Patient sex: F
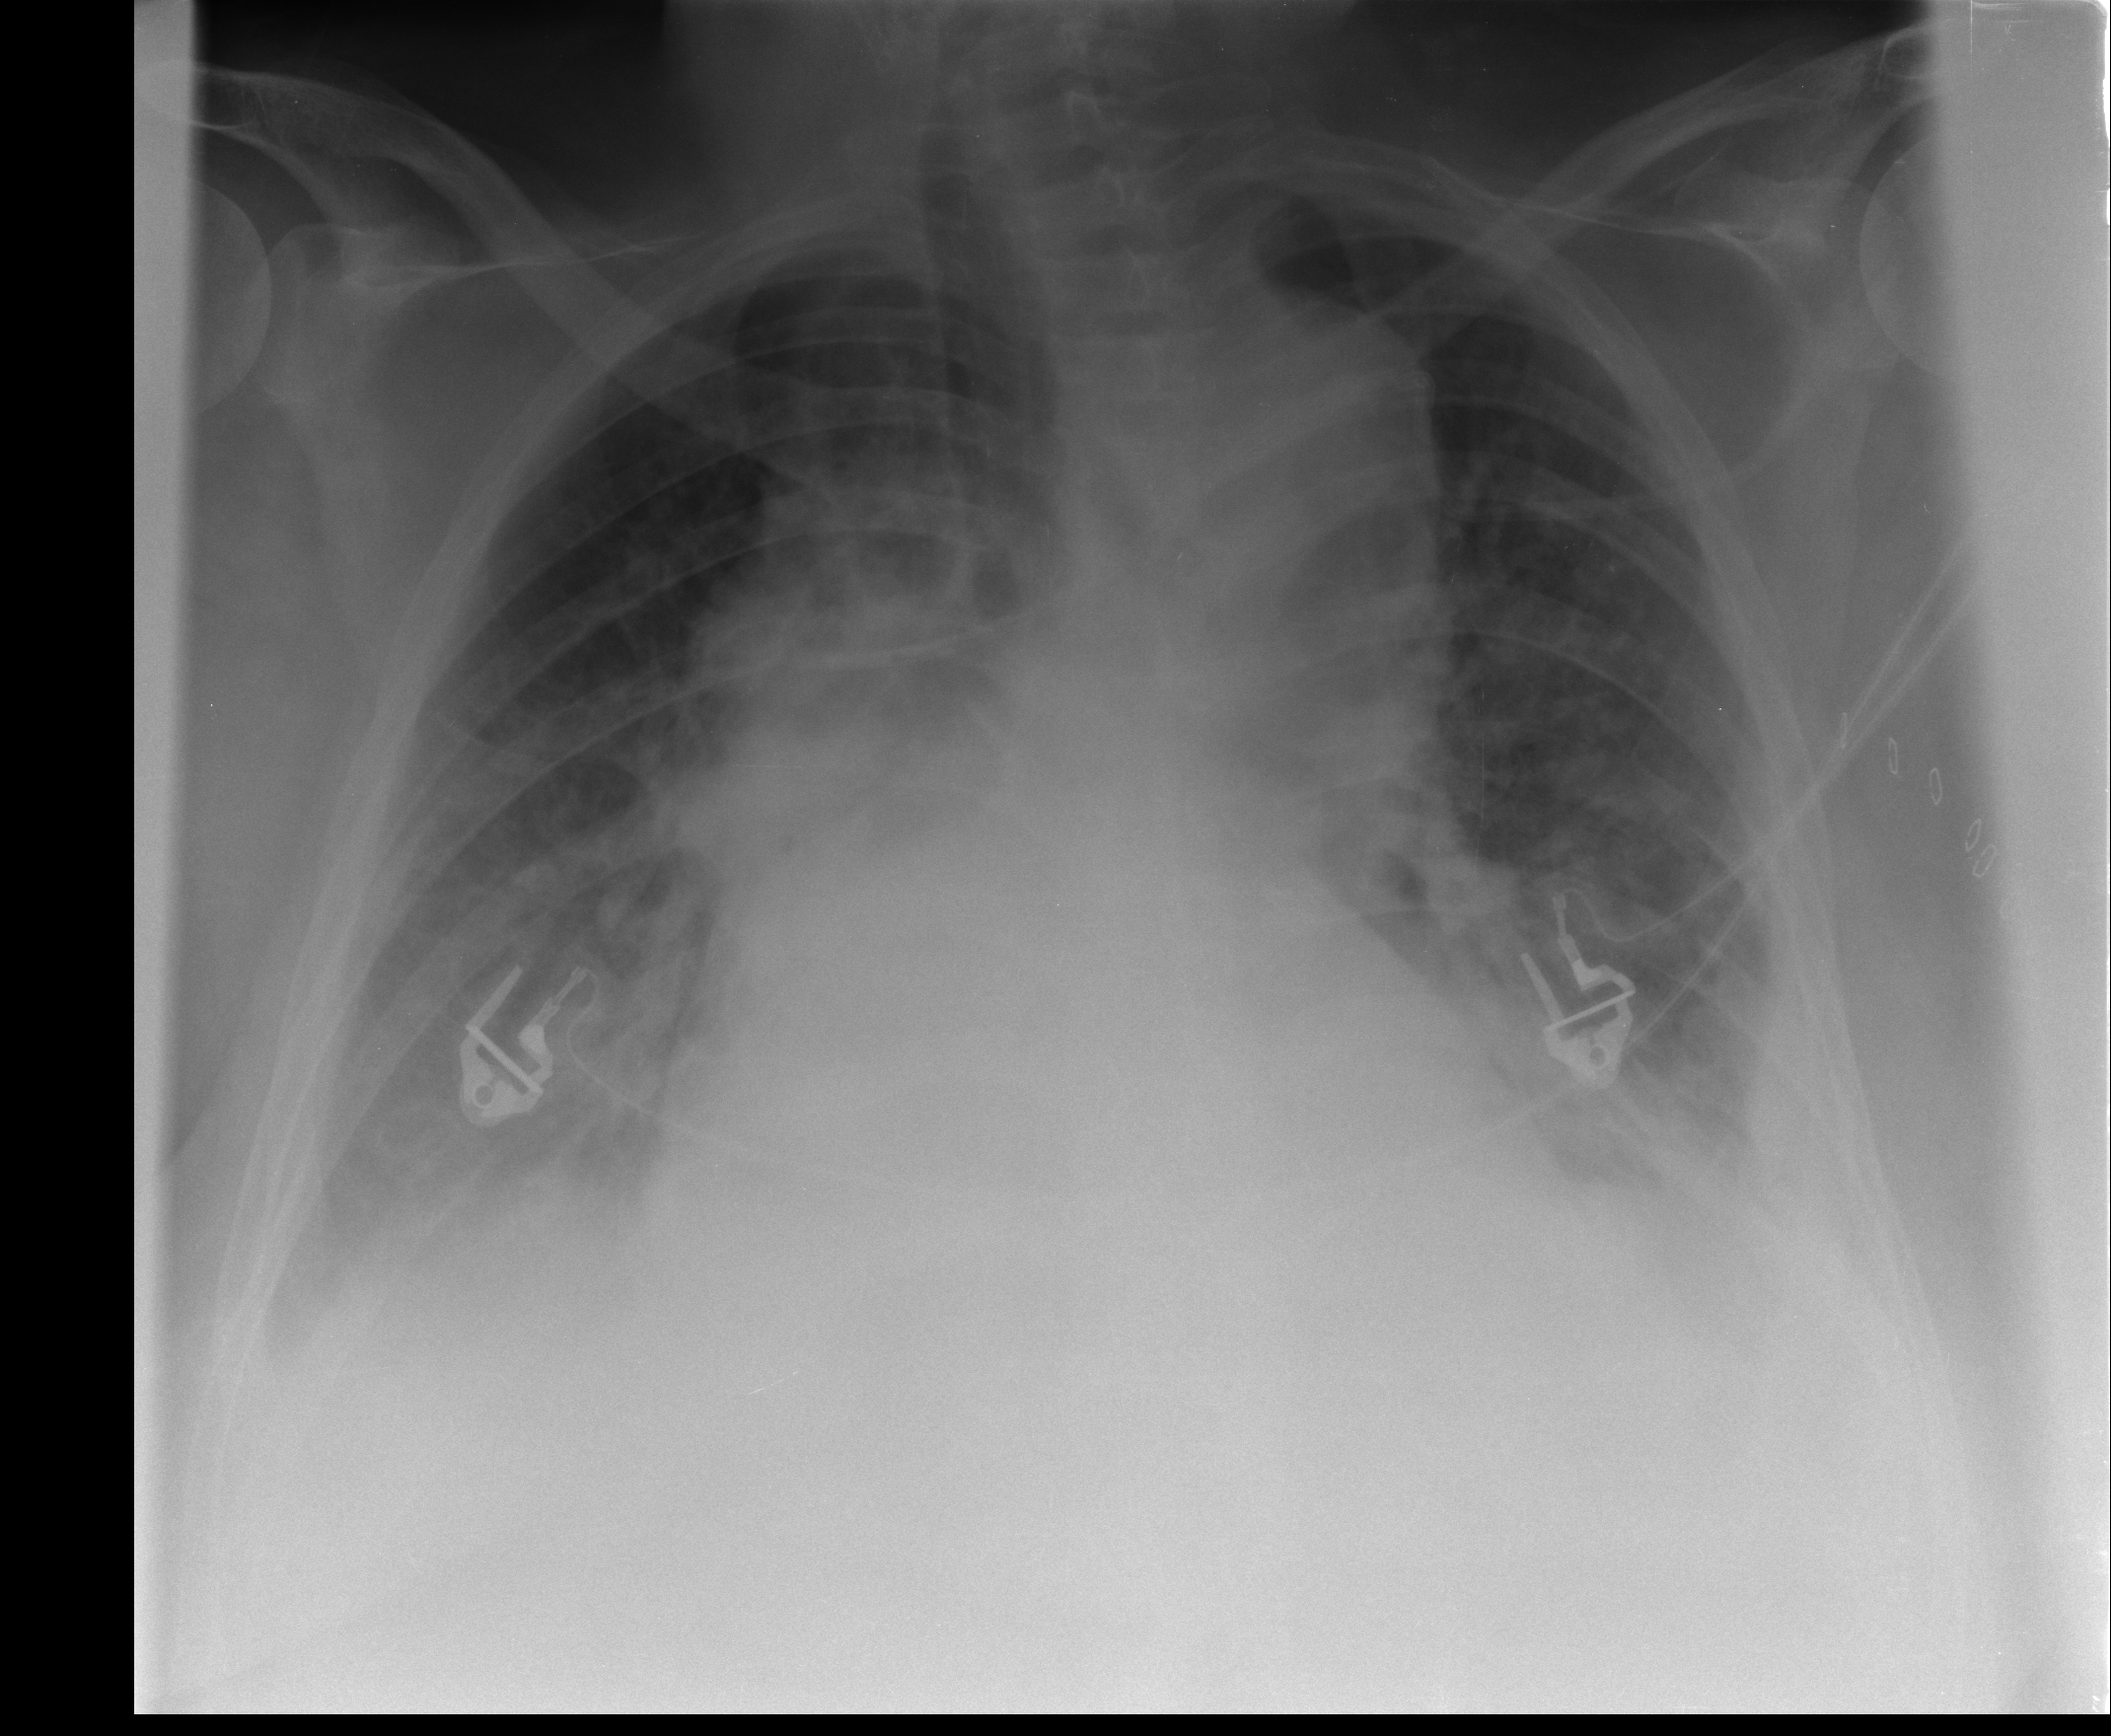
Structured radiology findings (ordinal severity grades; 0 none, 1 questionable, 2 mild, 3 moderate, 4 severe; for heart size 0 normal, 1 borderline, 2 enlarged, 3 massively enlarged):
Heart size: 2
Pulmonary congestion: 2
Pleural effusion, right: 2
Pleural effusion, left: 2
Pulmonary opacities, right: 1
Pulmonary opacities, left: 1
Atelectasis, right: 2
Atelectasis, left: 2